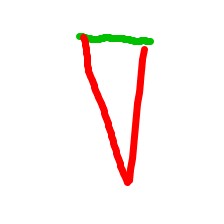
Shape: triangle